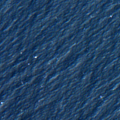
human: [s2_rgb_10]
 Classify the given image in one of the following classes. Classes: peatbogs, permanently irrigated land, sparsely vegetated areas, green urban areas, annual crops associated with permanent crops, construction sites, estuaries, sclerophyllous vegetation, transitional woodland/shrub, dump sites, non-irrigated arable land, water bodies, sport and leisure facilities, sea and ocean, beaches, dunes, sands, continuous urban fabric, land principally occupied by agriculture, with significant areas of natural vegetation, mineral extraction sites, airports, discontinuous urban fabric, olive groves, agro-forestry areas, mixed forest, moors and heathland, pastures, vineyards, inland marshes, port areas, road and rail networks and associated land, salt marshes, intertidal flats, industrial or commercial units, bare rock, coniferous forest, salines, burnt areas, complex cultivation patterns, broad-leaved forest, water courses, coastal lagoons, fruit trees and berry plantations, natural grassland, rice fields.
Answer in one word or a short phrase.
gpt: sea and ocean